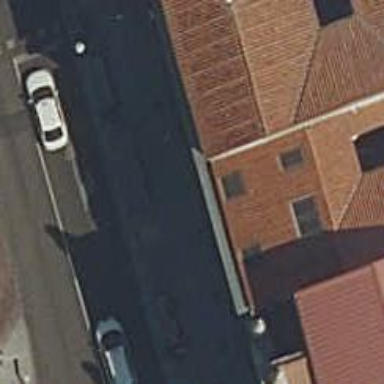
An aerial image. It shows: Clothing store.